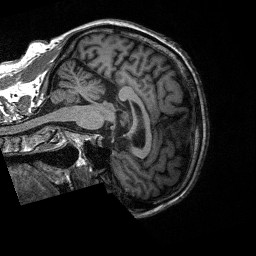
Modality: T1w
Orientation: sagittal
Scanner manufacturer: siemens
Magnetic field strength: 3 T
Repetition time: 2.3 s
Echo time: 0.00226 s